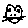
Label: cat